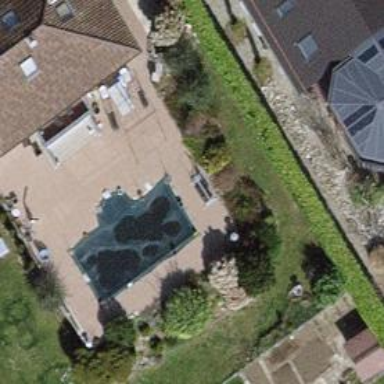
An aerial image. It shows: Outdoor swimming pool in leisure land.